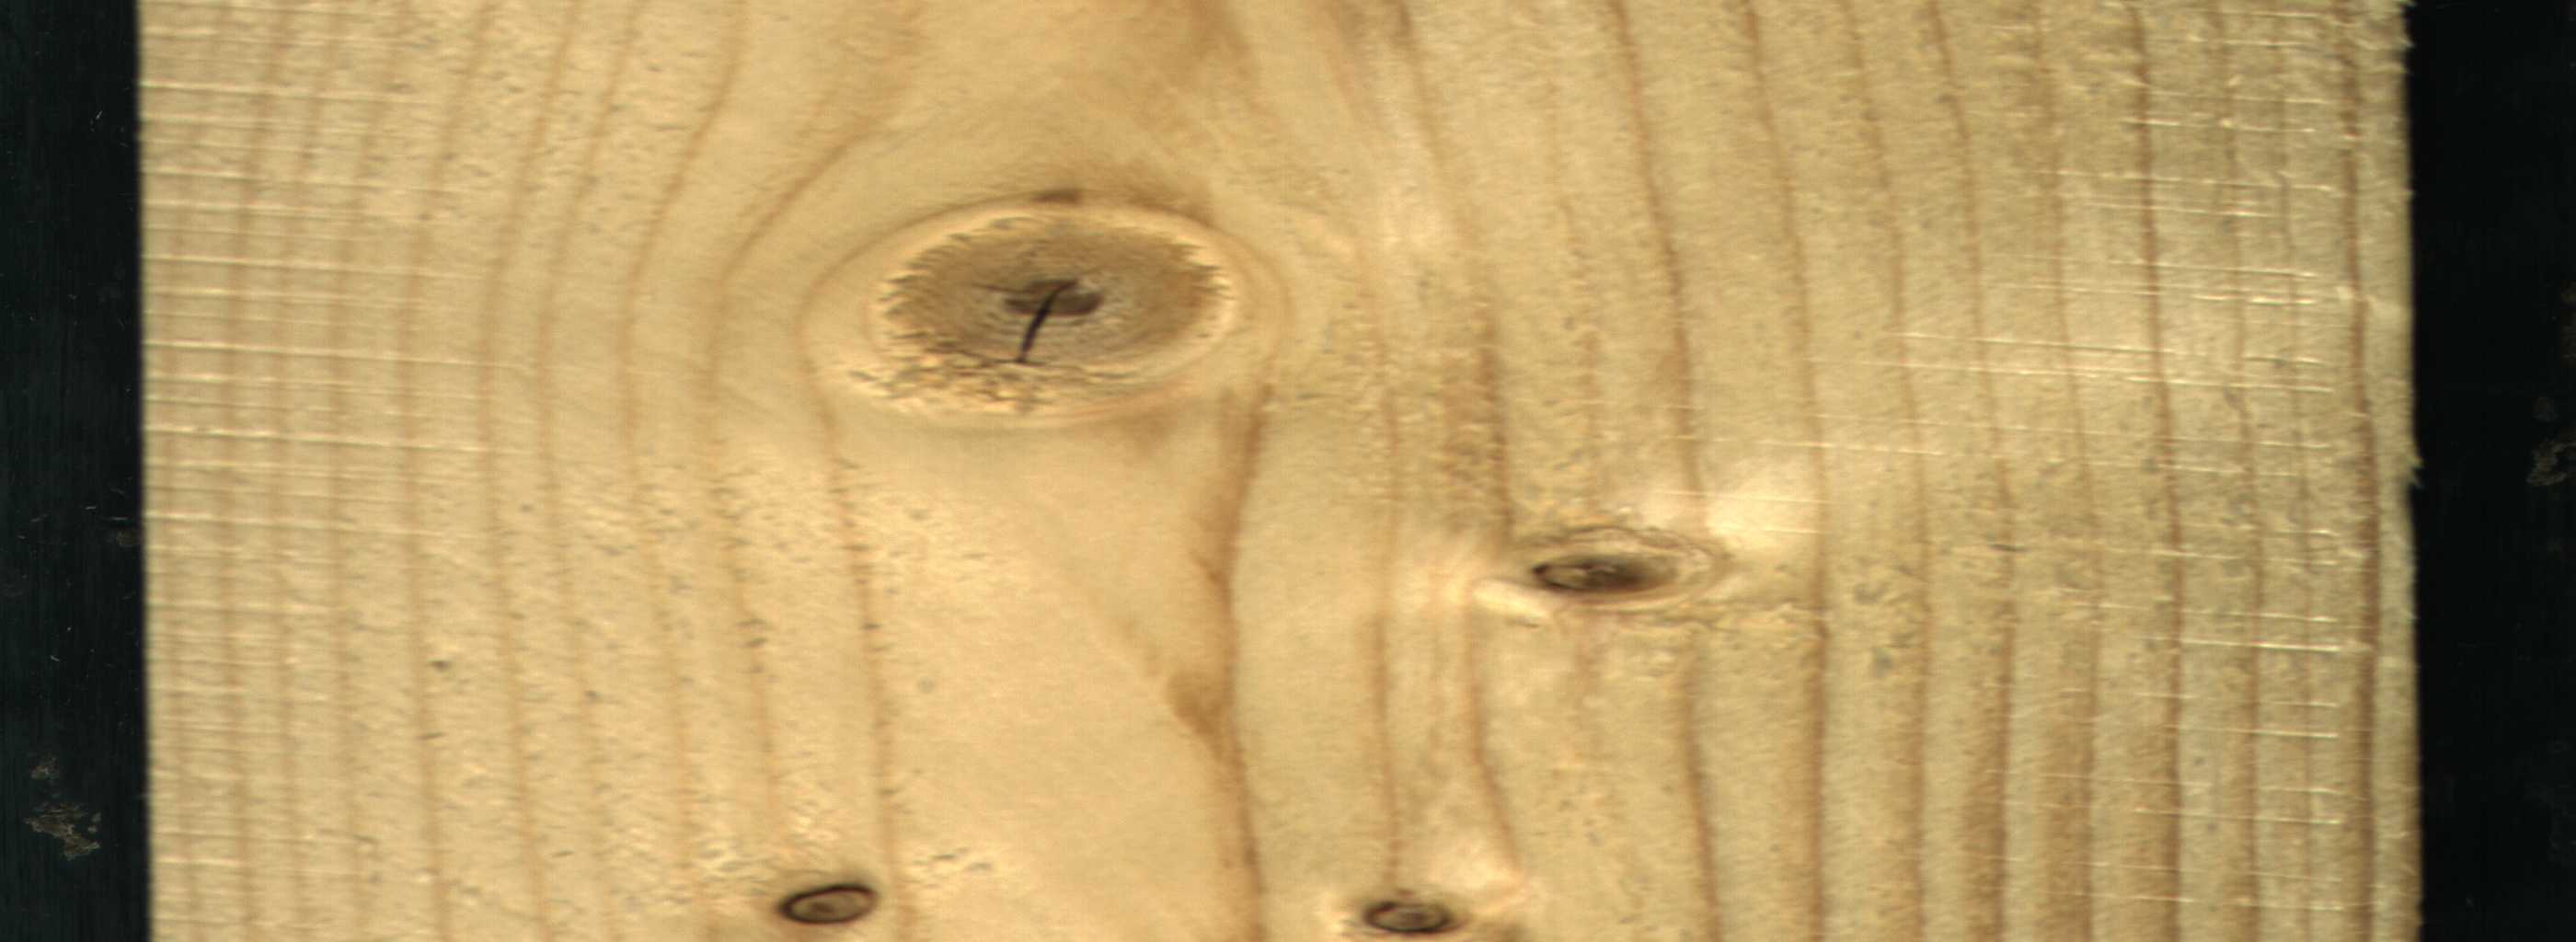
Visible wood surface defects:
knot_with_crack
Dead_Knot
Live_Knot
Live_Knot